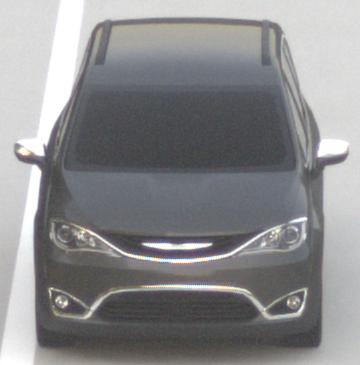
Make: Chrysler
Model: Pacifica
Detailed model: -
Model produced from: 2016
Model produced until: 2020
Doors: 5
Color: gray
Road condition: dry road
Daytime: sunrise or sunset
Contrast: low contrast